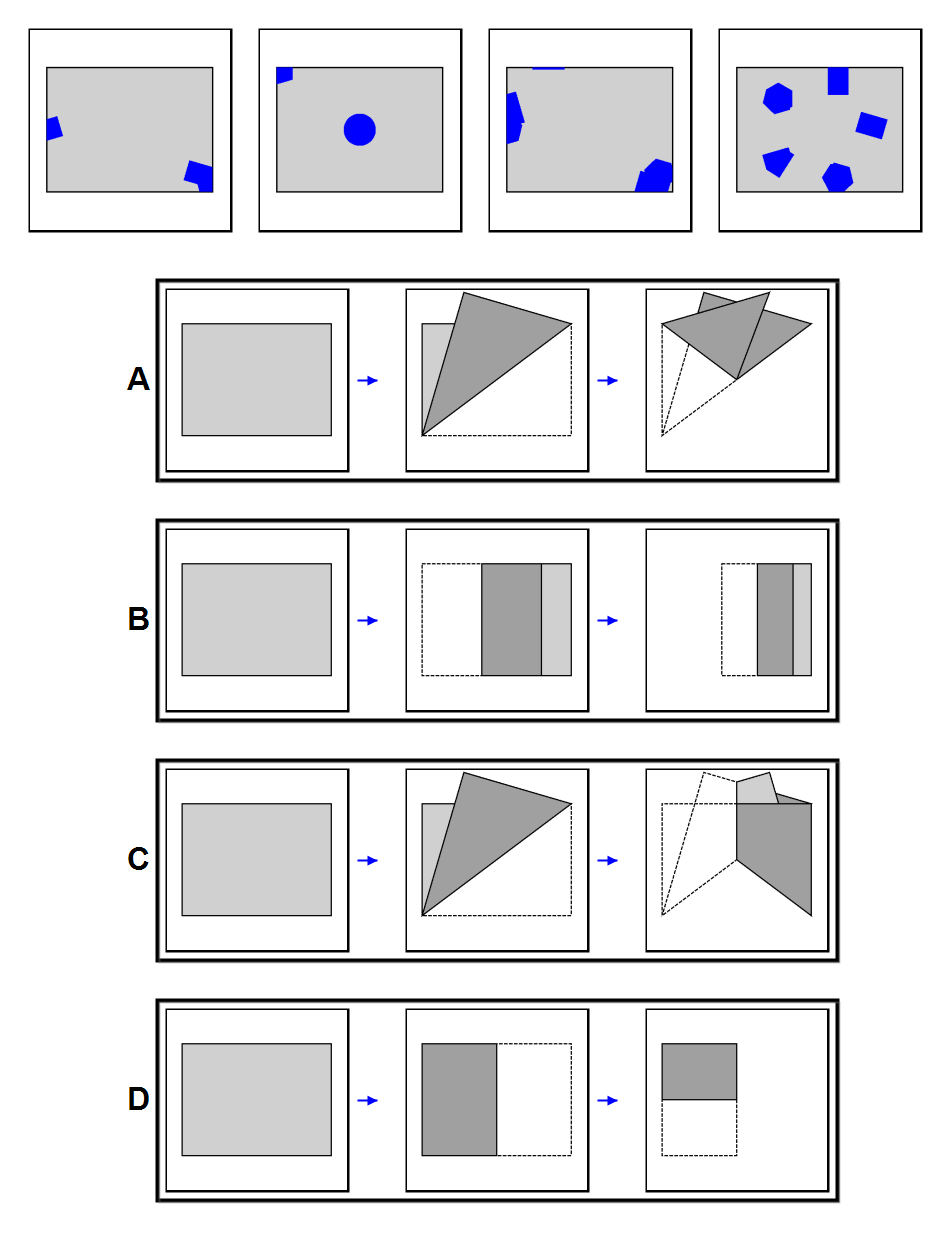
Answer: A